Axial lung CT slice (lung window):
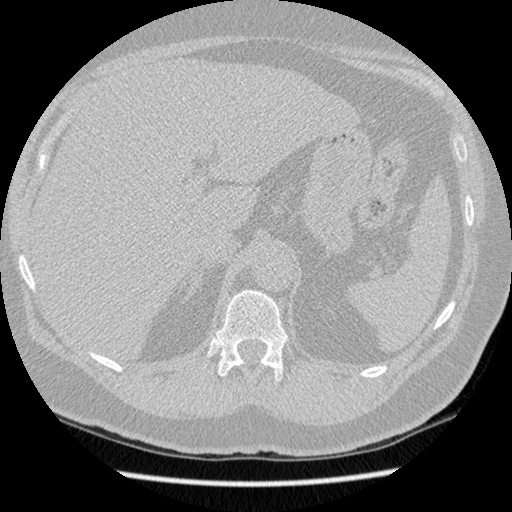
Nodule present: no